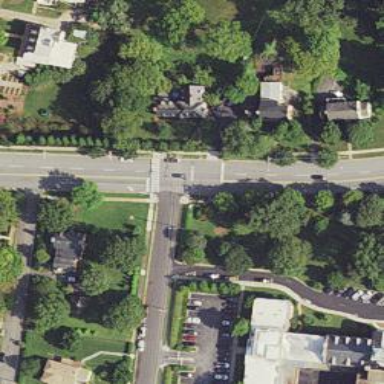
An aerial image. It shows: Footway crossing.